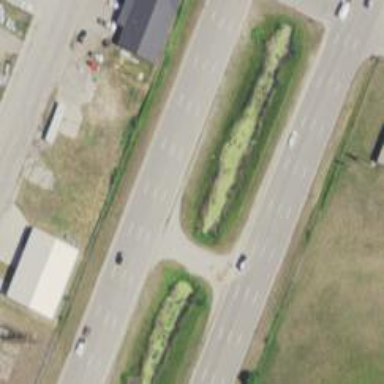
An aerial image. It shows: Trunk highway.